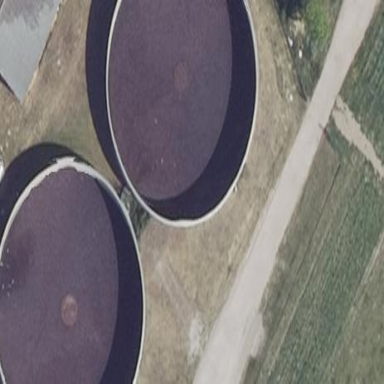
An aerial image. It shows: Storage tank with man-made structure.